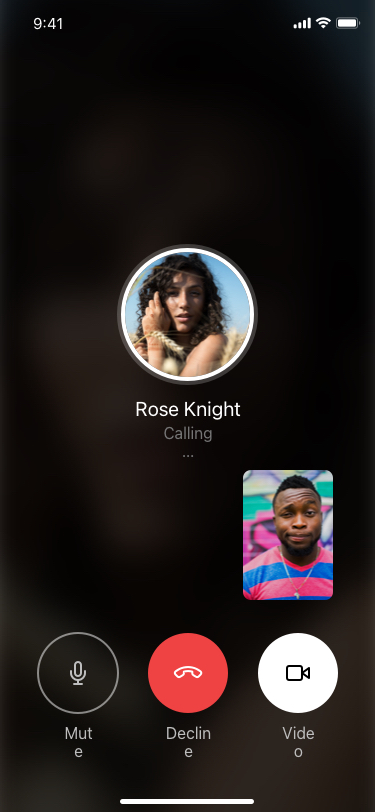
Text in this UI design:
Decline
Video
Mute
Rose Knight
Calling…